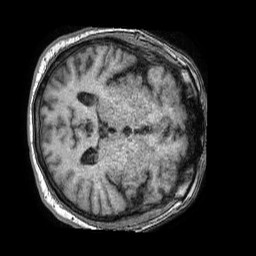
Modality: T1w
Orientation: axial
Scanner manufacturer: philips
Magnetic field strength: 1.5 T
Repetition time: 0.007491 s
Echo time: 0.003401 s